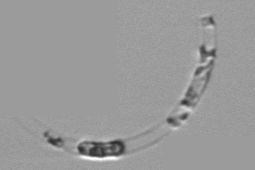
Label: Guinardia_striata